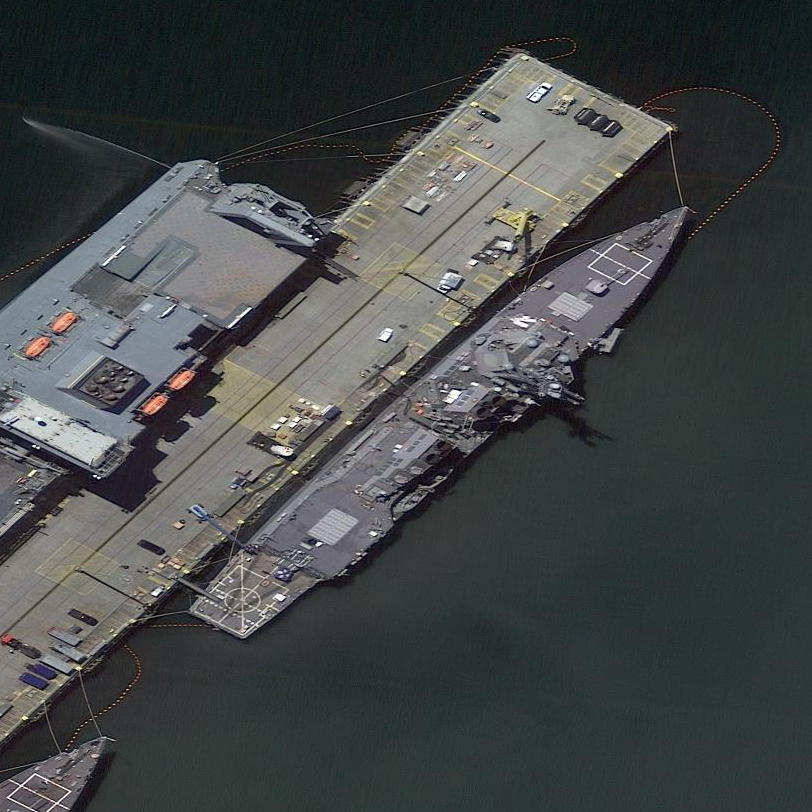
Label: destroyer